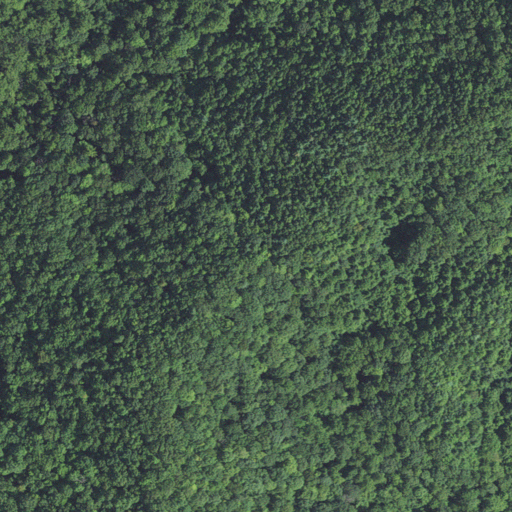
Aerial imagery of ridge(s) in North Carolina named Fork Ridge containing deciduous forest and mixed forest